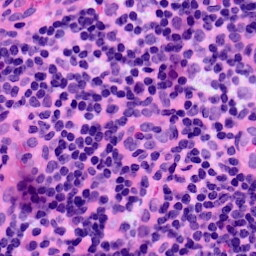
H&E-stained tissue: LymphNode